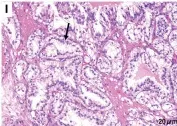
Kidney biopsy and surgical specimen. (H) split section of the surgical specimen. A tumor(arrow), 9-10 mm in size, was found in the surgical specimen in the lower pole of the right kidney.
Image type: pathology (h&e)